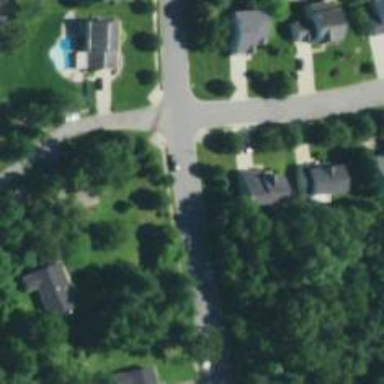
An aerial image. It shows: Residential road with sidewalk on the left.